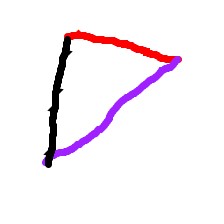
Shape: triangle